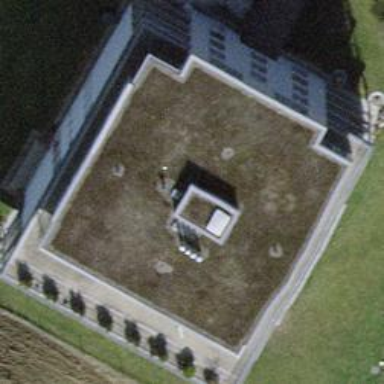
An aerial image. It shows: Flat-roofed residential building.